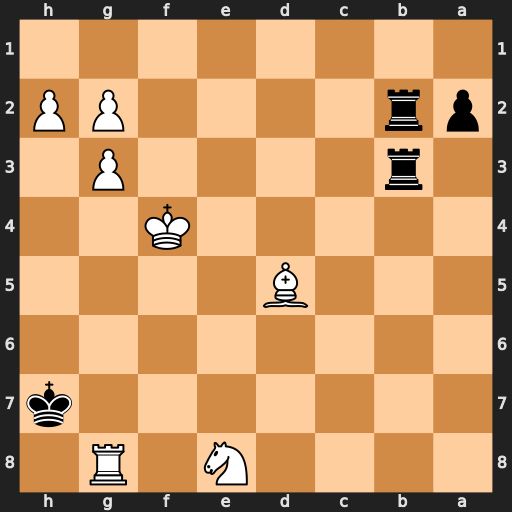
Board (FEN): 4N1R1/7k/8/3B4/5K2/1r4P1/pr4PP/8
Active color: b
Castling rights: -
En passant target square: -
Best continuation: Rf2+ Kg5 a1=Q